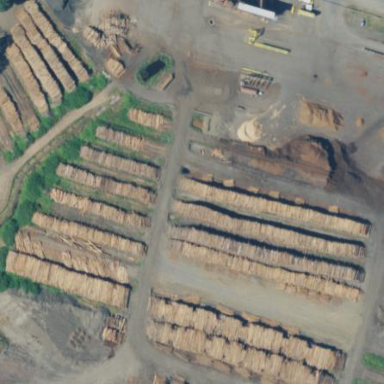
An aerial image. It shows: Industrial area dedicated to sawmill.